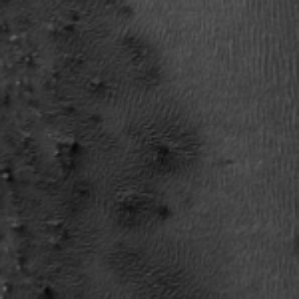
Label: frost